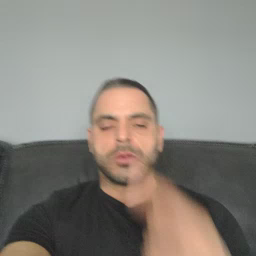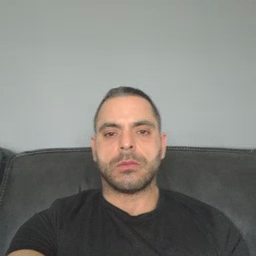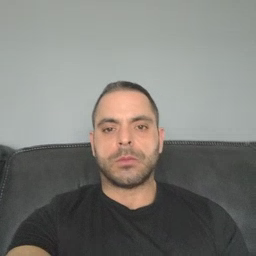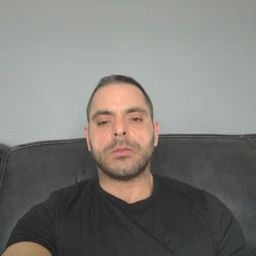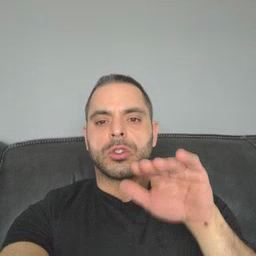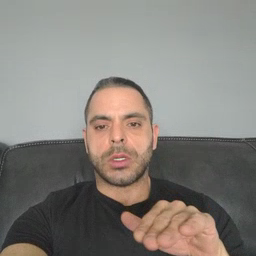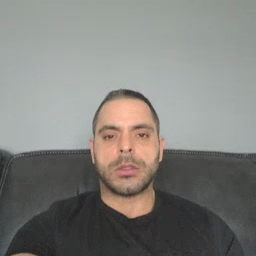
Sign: child